Question:
'''
Error: dlopen(/Users//Documents/Work/Repo/node_modules/bcrypt/lib/binding/napi-v3/bcrypt_lib.node, 0x0001): tried: '/Users//Documents/Work/Repo/node_modules/bcrypt/lib/binding/napi-v3/bcrypt_lib.node' (mach-o file, but is an incompatible architecture (have (arm64), need (x86_64)))
at Object.Module._extensions..node (internal/modules/cjs/loader.js:1144:18)
at Module.load (internal/modules/cjs/loader.js:950:32)
at Function.Module._load (internal/modules/cjs/loader.js:790:14)
at Module.require (internal/modules/cjs/loader.js:974:19)
at require (internal/modules/cjs/helpers.js:92:18)
at Object.<anonymous> (/Users/Documents/Work/node_modules/bcrypt/bcrypt.js:6:16)
at Module._compile (internal/modules/cjs/loader.js:1085:14)
at Module._extensions..js (internal/modules/cjs/loader.js:1114:10)
at Object.require.extensions.<computed> [as .js] (/Users//Documents/Work/Repo///node_modules/ts-node/src/index.ts:431:14)
'''
any idea how to resolve this issue, new here. please let me know any additional info needed here.
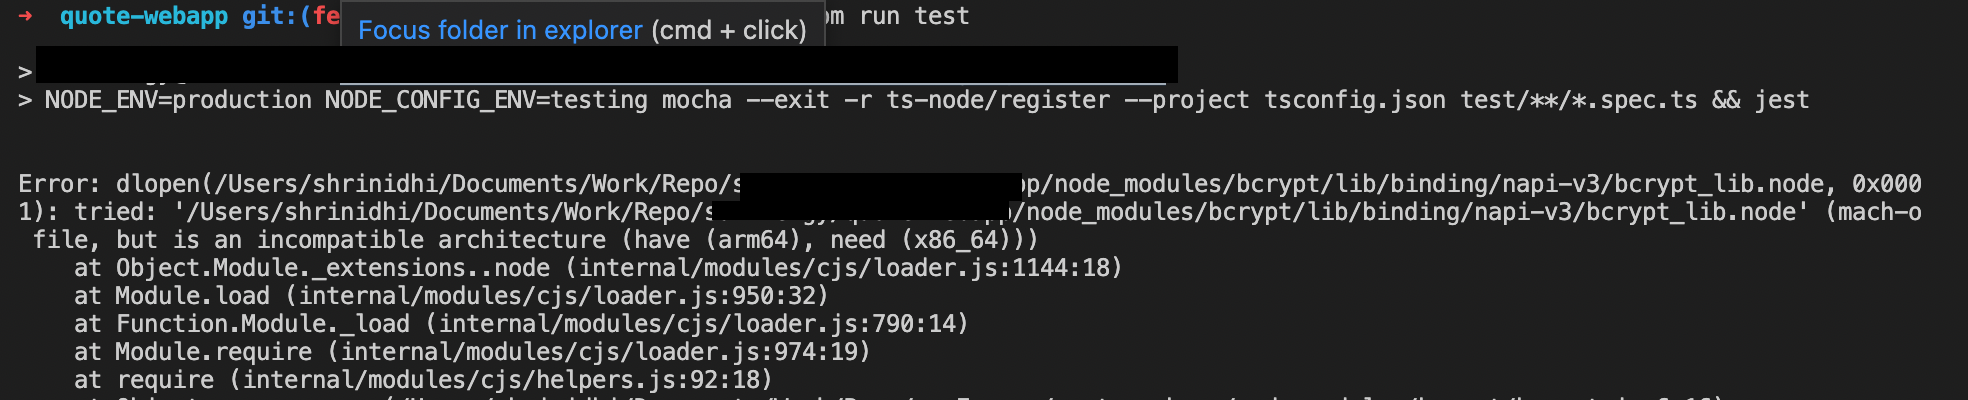
Answer: I encountered a similar error and what worked for me was upgrading my node version to a higher one. I was getting the error on node version 'v14.16.1' but then upgraded to 'v16.16.0' and the issue disappeared. Also, If you are using Mac M1, maybe make sure that you are using rosetta.